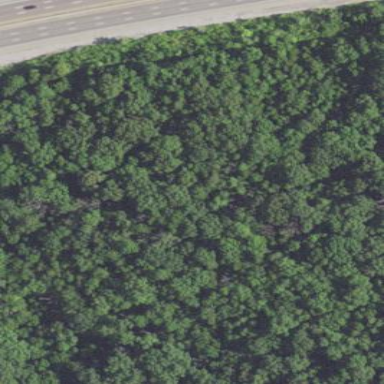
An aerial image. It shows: Mixed woodland area with variety of leaf types and cycles.